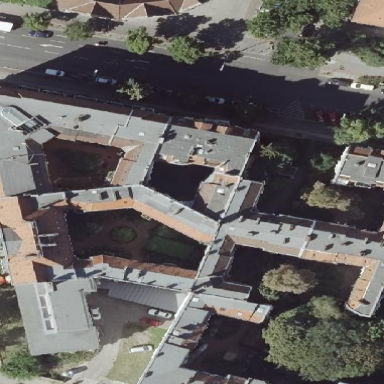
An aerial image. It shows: Apartment building with double saltbox roof shape.